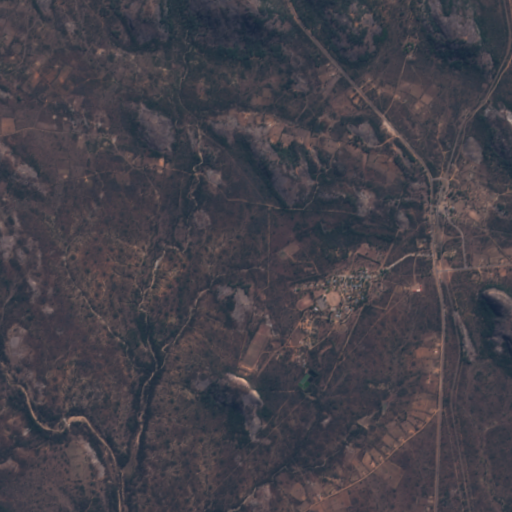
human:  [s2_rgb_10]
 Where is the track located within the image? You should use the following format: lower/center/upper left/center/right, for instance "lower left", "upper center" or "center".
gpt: The track is located in the center of the image.
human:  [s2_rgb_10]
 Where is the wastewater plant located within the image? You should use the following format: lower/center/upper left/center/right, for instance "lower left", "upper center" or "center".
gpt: The wastewater plant is located in the lower center of the image.
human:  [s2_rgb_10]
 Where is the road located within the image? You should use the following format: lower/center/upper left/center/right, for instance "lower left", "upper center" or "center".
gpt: There is no road in the image.